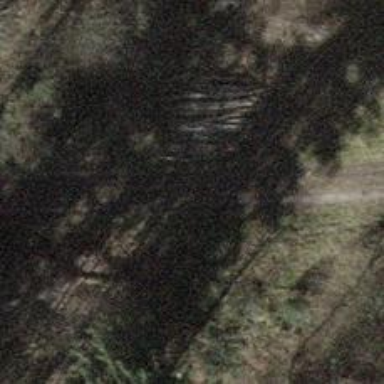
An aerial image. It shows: Compacted track with grade2 level.